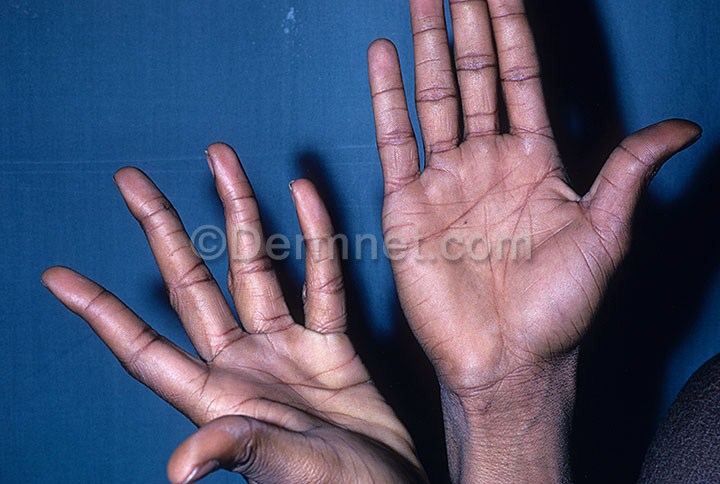
Disease: Atopic Dermatitis Photos